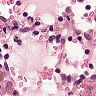
Metastatic tissue present: no